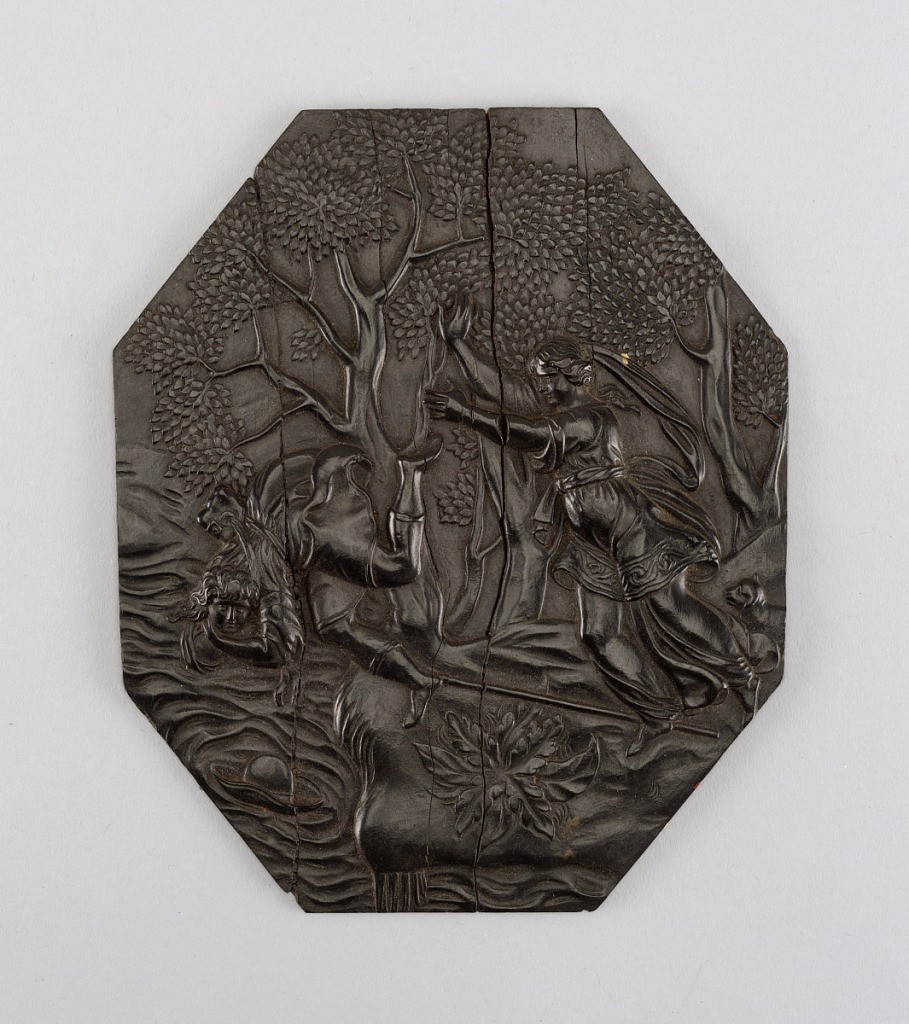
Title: Plaque
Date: early 17th century
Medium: Ebony, carved
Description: Carved with a representation of the fable of the Lame and the Blind. Octagonal panel.